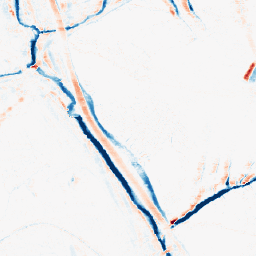
Category: morphological
Decomposition family: morphological_ellipse
Decomposition parameters: operation: average
width: 5
height: 10
Upsampling method: area
Upsampling parameters: scale: 2
Upsampling scale: 2